Field crop: maize
Growth stage: 1
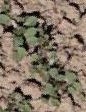
Species: convolvulus